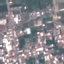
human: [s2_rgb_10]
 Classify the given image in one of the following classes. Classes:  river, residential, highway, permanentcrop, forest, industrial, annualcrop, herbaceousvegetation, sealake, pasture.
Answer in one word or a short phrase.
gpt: Residential